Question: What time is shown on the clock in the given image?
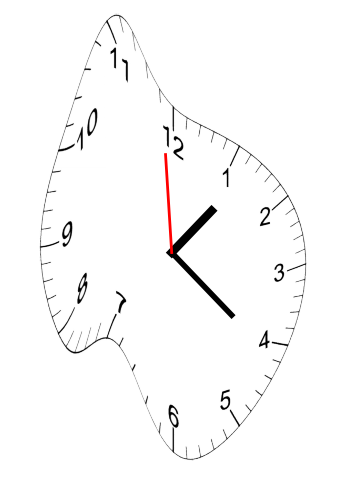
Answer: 01:20:59